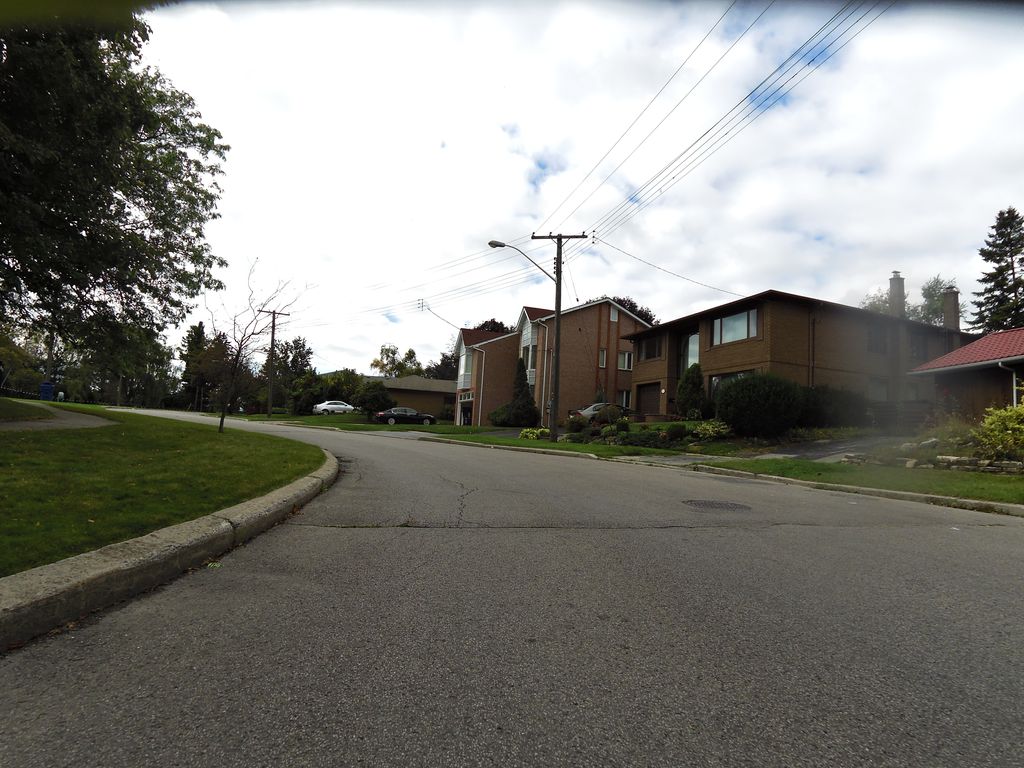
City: toronto